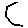
Label: hexagon